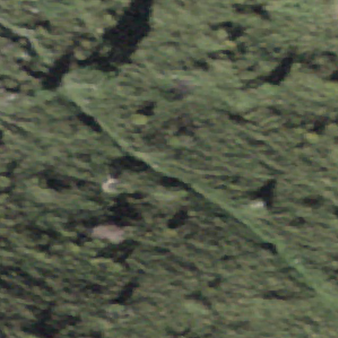
Label: other